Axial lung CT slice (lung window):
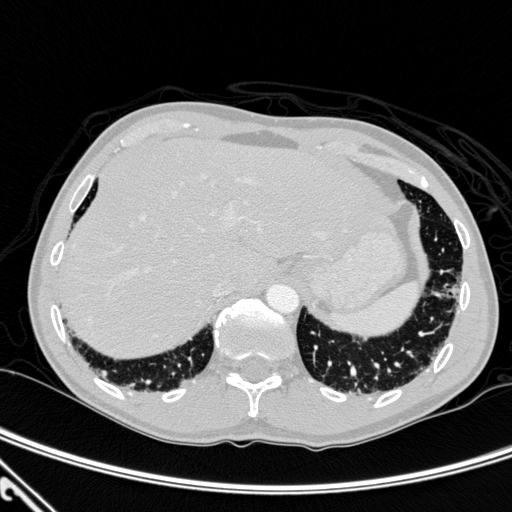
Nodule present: no